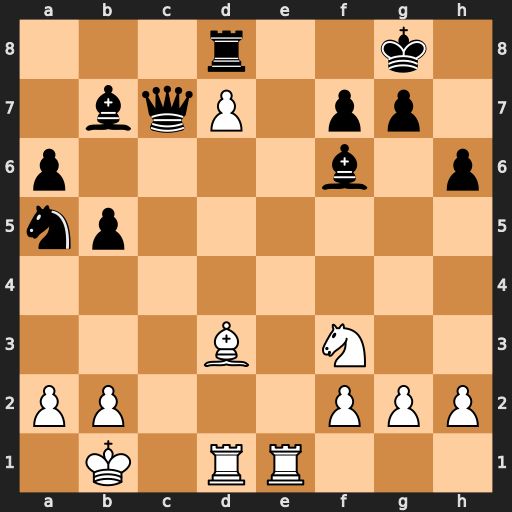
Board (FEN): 3r2k1/1bqP1pp1/p4b1p/np6/8/3B1N2/PP3PPP/1K1RR3
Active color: w
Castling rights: -
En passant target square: -
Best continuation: Re8+ Rxe8 dxe8=Q#